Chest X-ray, PA view. Patient: 28 years old, sex M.
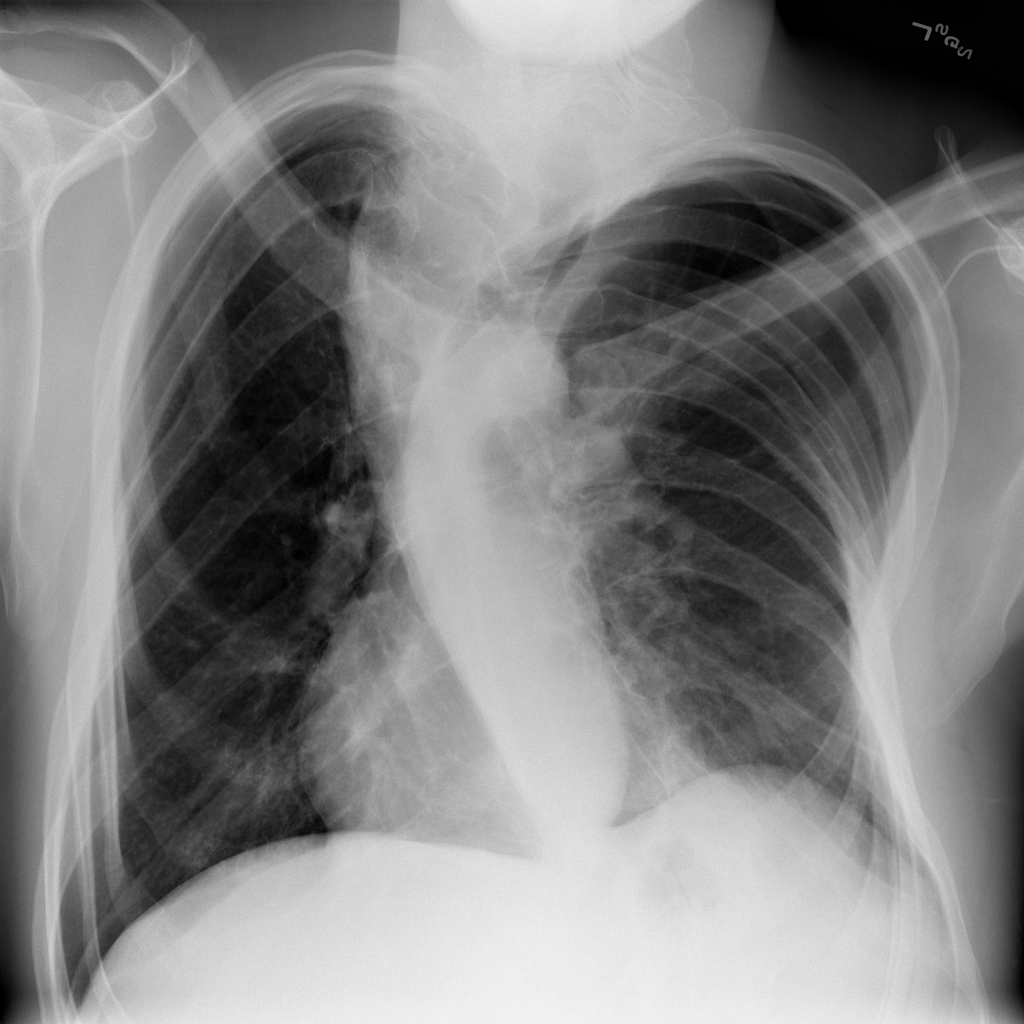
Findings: No Finding